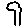
Label: tree